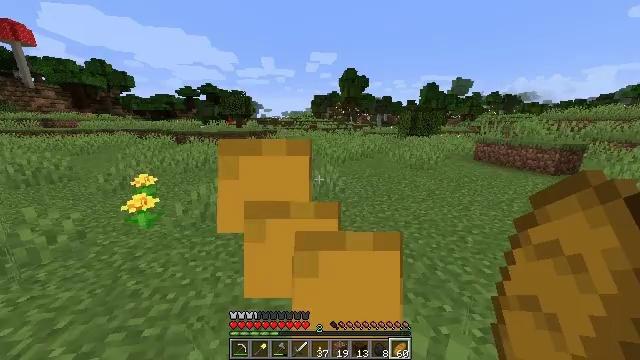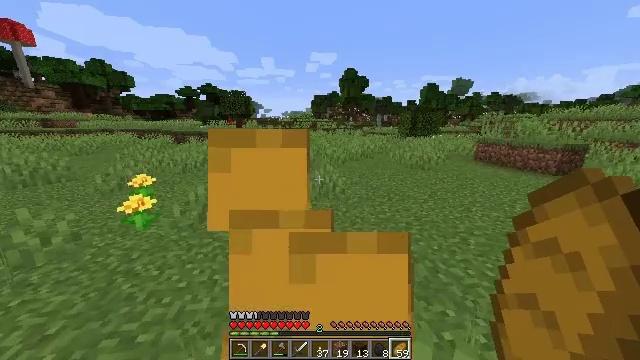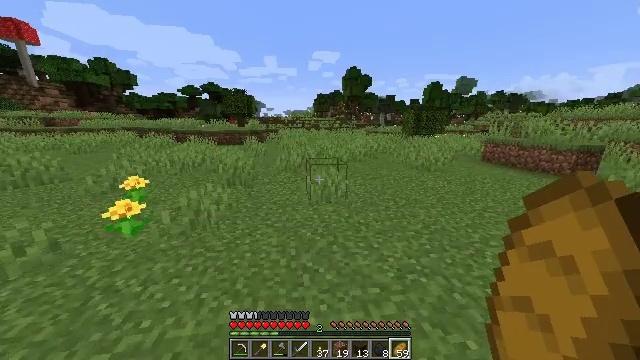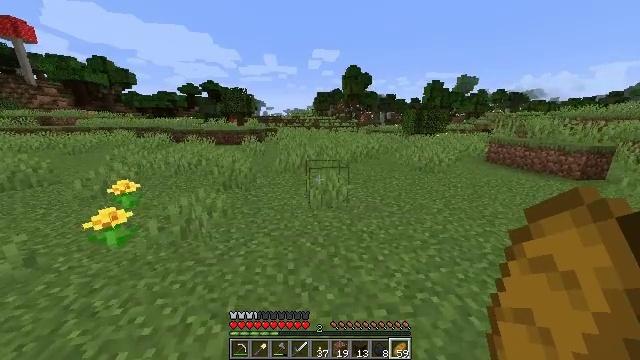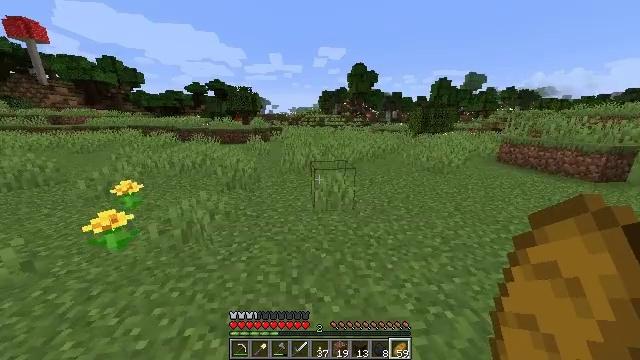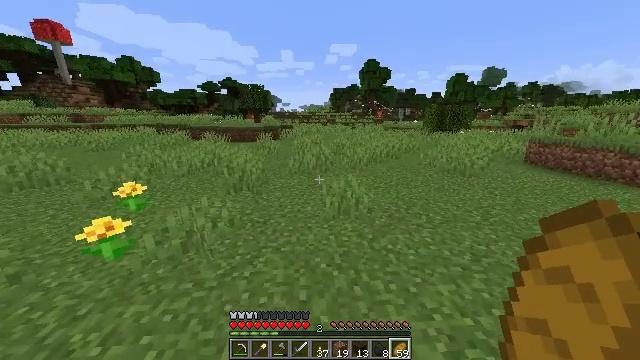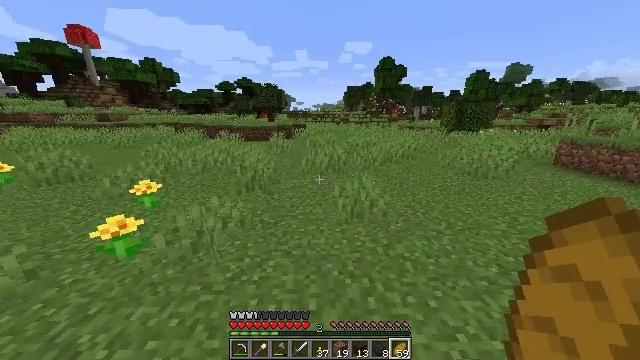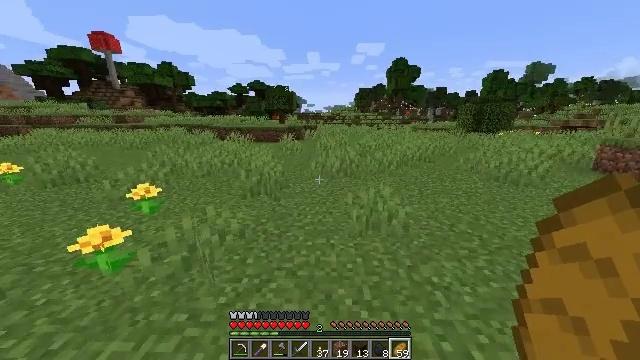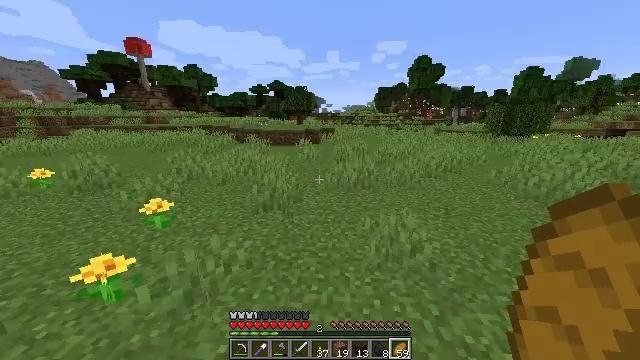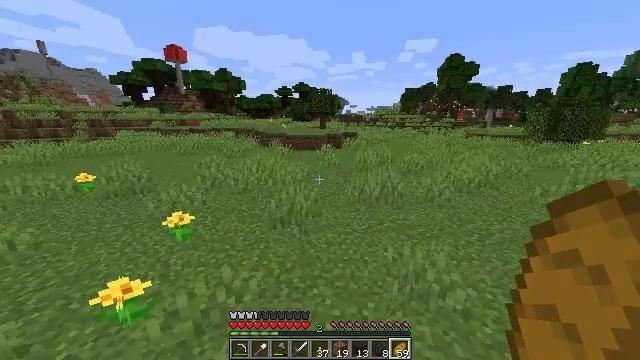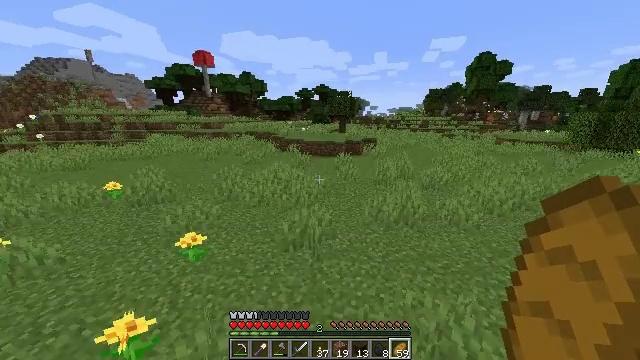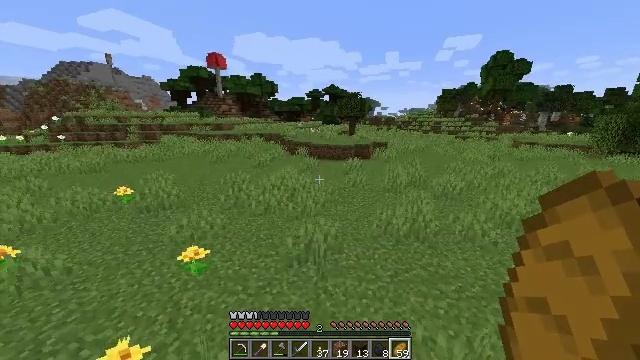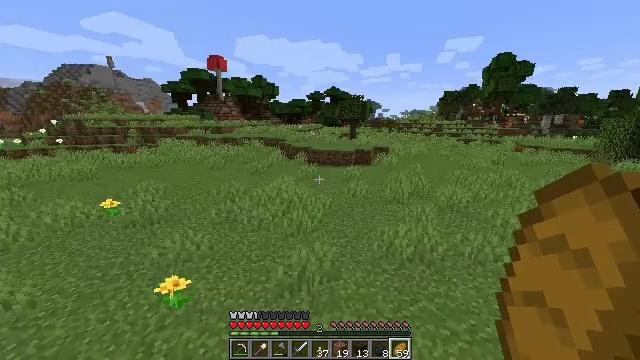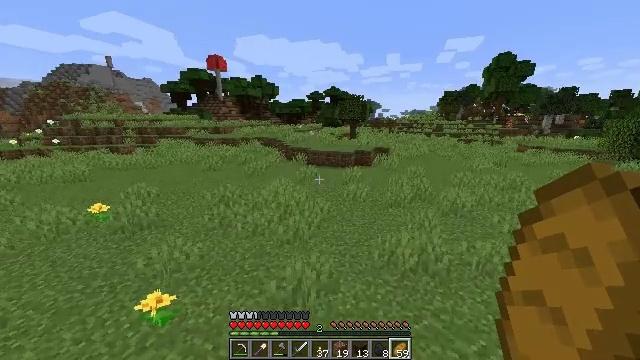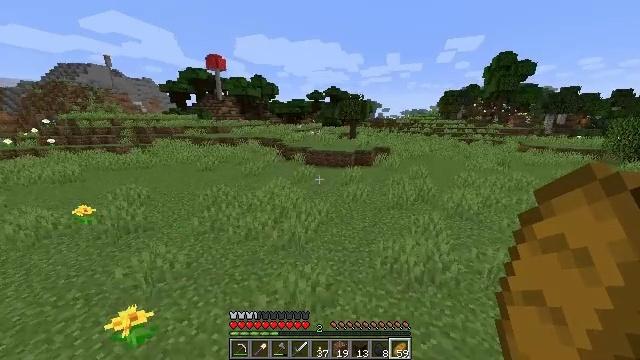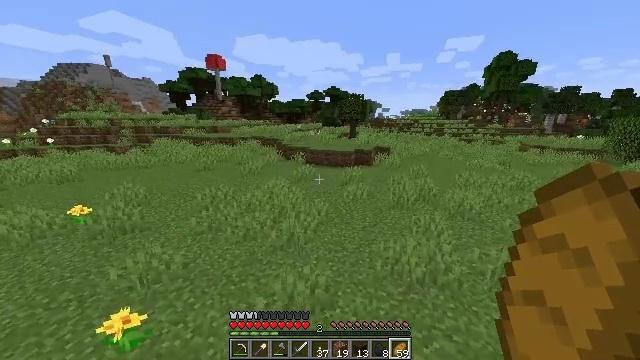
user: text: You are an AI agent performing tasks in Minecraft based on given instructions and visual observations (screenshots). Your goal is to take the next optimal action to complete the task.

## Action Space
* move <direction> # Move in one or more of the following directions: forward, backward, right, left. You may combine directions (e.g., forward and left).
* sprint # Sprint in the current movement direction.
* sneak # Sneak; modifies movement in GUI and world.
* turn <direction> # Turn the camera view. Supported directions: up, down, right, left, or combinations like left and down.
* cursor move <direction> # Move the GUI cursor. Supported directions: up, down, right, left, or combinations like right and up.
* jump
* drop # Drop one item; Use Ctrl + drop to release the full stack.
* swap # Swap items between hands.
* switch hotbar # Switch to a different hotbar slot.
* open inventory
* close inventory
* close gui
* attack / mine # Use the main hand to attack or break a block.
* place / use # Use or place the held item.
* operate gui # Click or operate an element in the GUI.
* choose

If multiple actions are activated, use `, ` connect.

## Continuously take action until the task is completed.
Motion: motion action
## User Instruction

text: Mine a hay block from the field.
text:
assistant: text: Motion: move forward, use / place
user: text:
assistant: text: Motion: move forward, sprint, use / place
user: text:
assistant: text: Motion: move forward, sprint
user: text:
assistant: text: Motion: move forward, sprint, turn left
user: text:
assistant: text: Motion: move forward, sprint, turn left
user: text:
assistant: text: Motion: move forward, sprint, turn left
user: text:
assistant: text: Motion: move forward, sprint, turn left
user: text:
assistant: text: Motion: move forward, sprint, turn left, jump
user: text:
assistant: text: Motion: move forward, sprint, turn left, jump
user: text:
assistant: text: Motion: move forward, sprint, turn left, jump
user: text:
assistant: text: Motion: move forward, sprint, turn left, jump
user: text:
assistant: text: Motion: move forward, sprint, jump
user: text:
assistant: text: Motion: move forward, sprint, jump
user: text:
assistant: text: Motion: move forward, sprint, jump
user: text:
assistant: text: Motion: move forward, sprint, jump
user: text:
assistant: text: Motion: move forward, sprint, jump
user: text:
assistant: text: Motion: move forward, sprint, jump
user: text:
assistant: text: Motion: move forward, sprint, jump
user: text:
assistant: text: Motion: move forward, sprint, jump
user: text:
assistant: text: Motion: move forward, sprint, jump
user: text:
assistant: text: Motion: move forward, sprint, jump
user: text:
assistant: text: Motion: move forward, sprint, jump
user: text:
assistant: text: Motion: move forward, sprint, jump
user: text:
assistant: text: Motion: move forward, sprint, jump
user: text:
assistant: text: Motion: move forward, sprint, jump
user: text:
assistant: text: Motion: move forward, sprint, jump, switch to hotbar 4
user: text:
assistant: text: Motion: move forward, sprint, jump, switch to hotbar 4
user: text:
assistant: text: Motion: move forward, sprint, turn left and down, jump, switch to hotbar 4
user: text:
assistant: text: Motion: move forward, sprint, turn left, jump, switch to hotbar 4
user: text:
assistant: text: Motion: move forward, sprint, turn left, jump, switch to hotbar 4